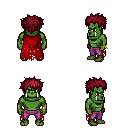
a pixel art fantasy rpg character, male body template, orc, green skin, red tattered cape, magenta pants, brunette bedhead hairstyle, bracelets, four views (front, back, left, right), 2x2 character sprite sheet, small pixel art, hard edges, no anti-aliasing